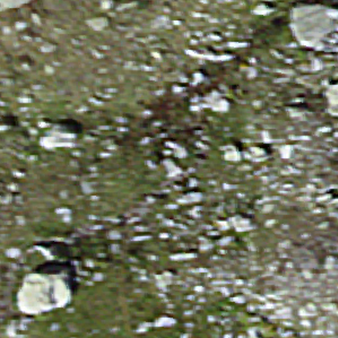
Label: other